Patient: sex F, age 54
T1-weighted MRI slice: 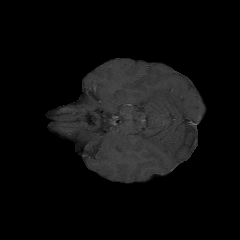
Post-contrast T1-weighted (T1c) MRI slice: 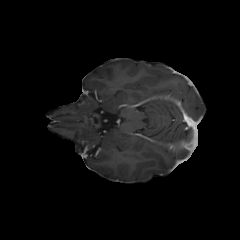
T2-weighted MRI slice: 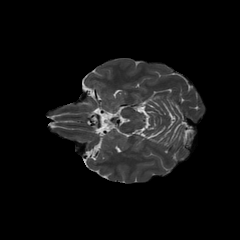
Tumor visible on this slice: no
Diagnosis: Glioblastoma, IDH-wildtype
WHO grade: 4